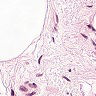
Metastatic tissue present: no